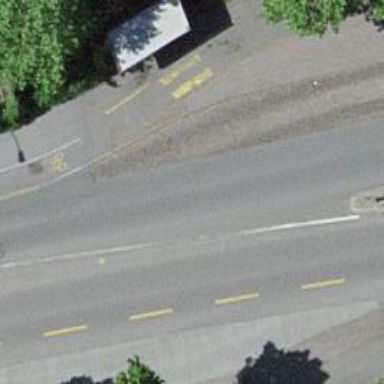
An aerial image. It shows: Public transport stop position.